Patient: sex M, age 81
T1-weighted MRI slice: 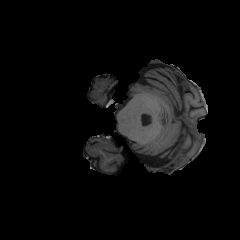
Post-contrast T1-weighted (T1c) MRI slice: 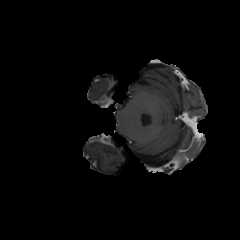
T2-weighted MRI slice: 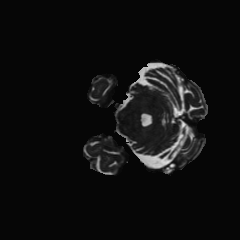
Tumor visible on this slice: no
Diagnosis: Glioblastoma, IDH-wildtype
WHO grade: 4